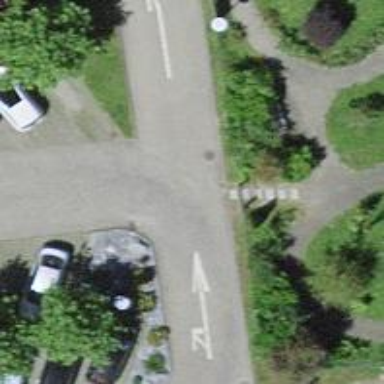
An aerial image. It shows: Road serving as parking aisle.